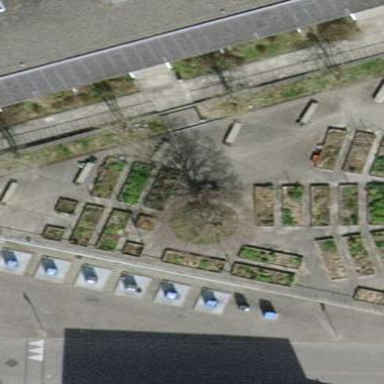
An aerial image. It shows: Community garden providing leisure land.